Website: home-depot
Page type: payment
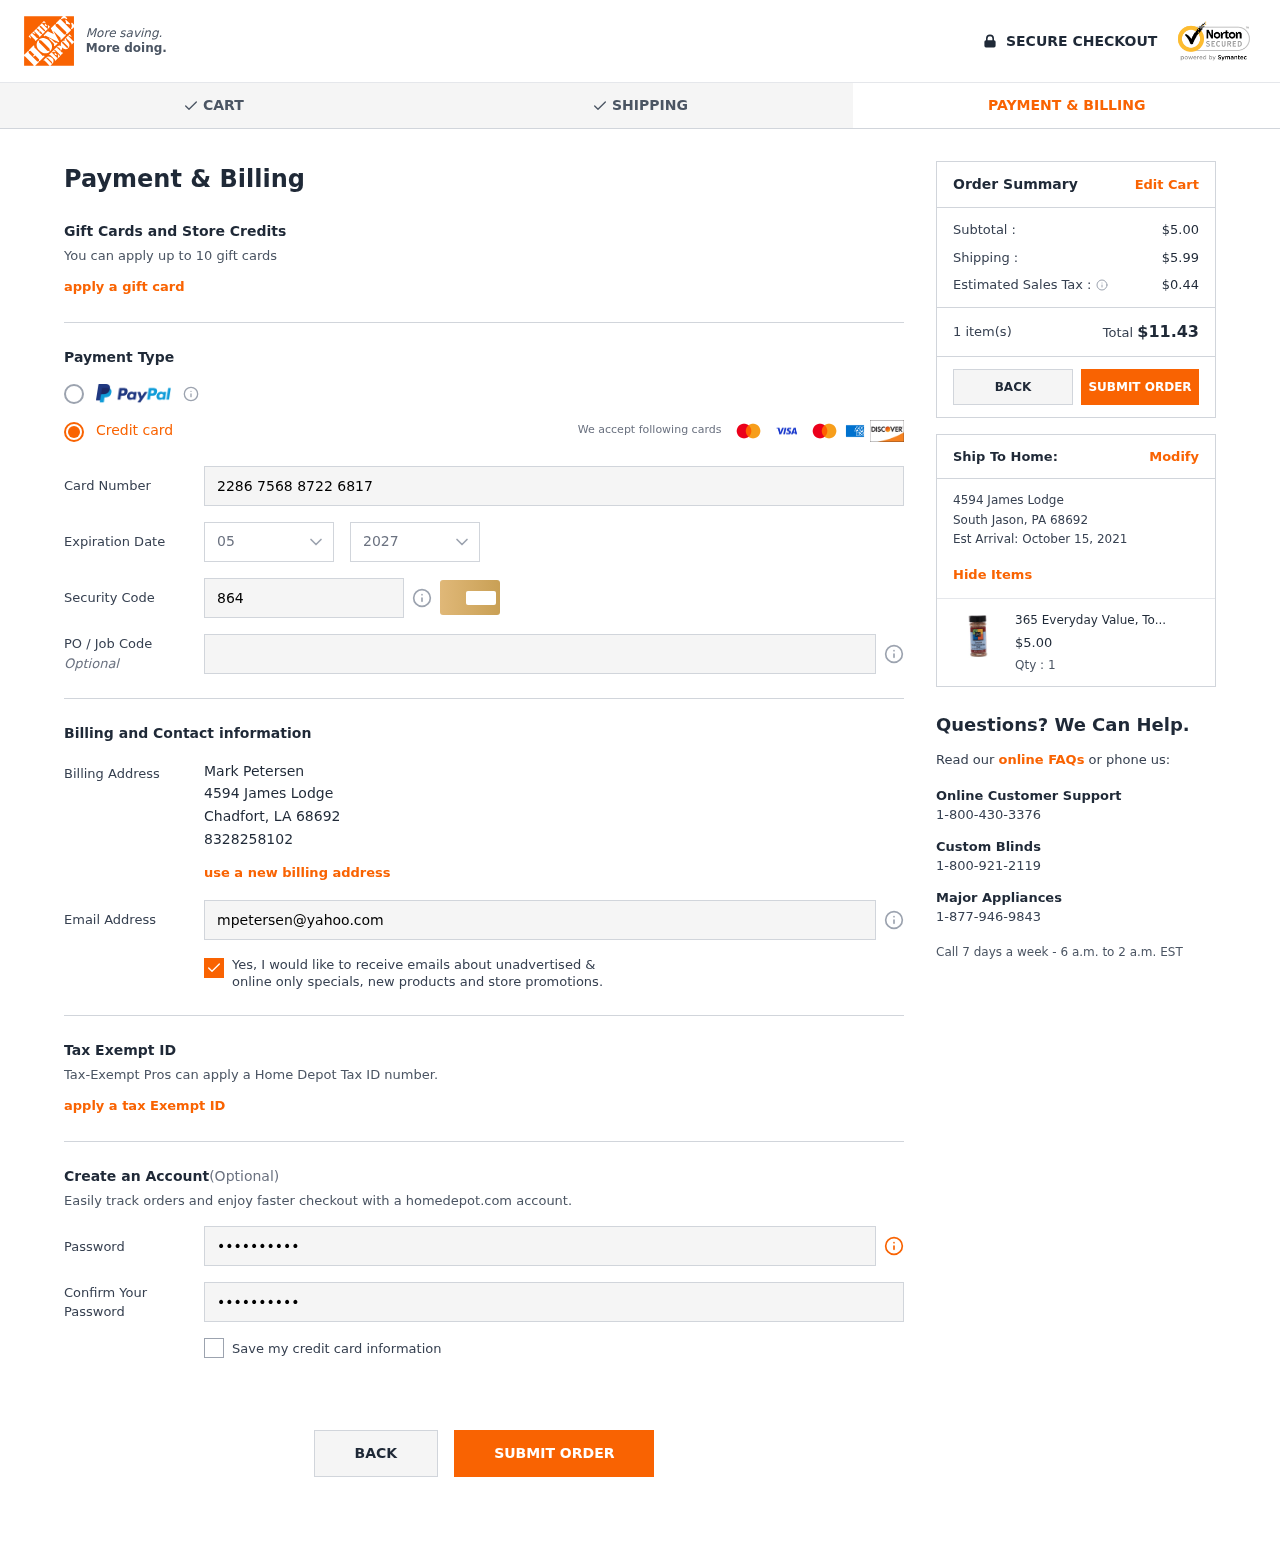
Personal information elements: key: PII_CARD_CVV
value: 864
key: PII_CARD_EXPIRY_MONTH
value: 05
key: PII_CARD_EXPIRY_YEAR
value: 27
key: PII_CARD_NUMBER
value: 2286 7568 8722 6817
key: PII_CITY
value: Chadfort
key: PII_CITY2
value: South Jason
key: PII_EMAIL
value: mpetersen@yahoo.com
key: PII_FULLNAME
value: Mark Petersen
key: PII_PHONE
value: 8328258102
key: PII_POSTCODE
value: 68692
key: PII_POSTCODE2
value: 68692
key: PII_STATE_ABBR
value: LA
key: PII_STATE_ABBR2
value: PA
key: PII_STREET
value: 4594 James Lodge
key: PII_STREET2
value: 4594 James Lodge
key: PII_POSTCODE_FULL
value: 68692
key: PII_POSTCODE_NUMERIC
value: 68692
Product elements: key: PRODUCT1_NAME
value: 365 Everyday Value, Toronto Steak and Chicken Rub, 5 Ounce
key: PRODUCT1_PRICE
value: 5
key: PRODUCT1_QUANTITY
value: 1
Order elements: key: ORDER_SUBTOTAL
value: $5.00
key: ORDER_SHIPPING_COST
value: $5.99
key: ORDER_TAX
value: $0.44
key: ORDER_NUM_ITEMS
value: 1 item(s)
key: ORDER_TOTAL
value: $11.43
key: ORDER_DELIVERY_DATE
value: October 15, 2021